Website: macys
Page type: delivery-shipping
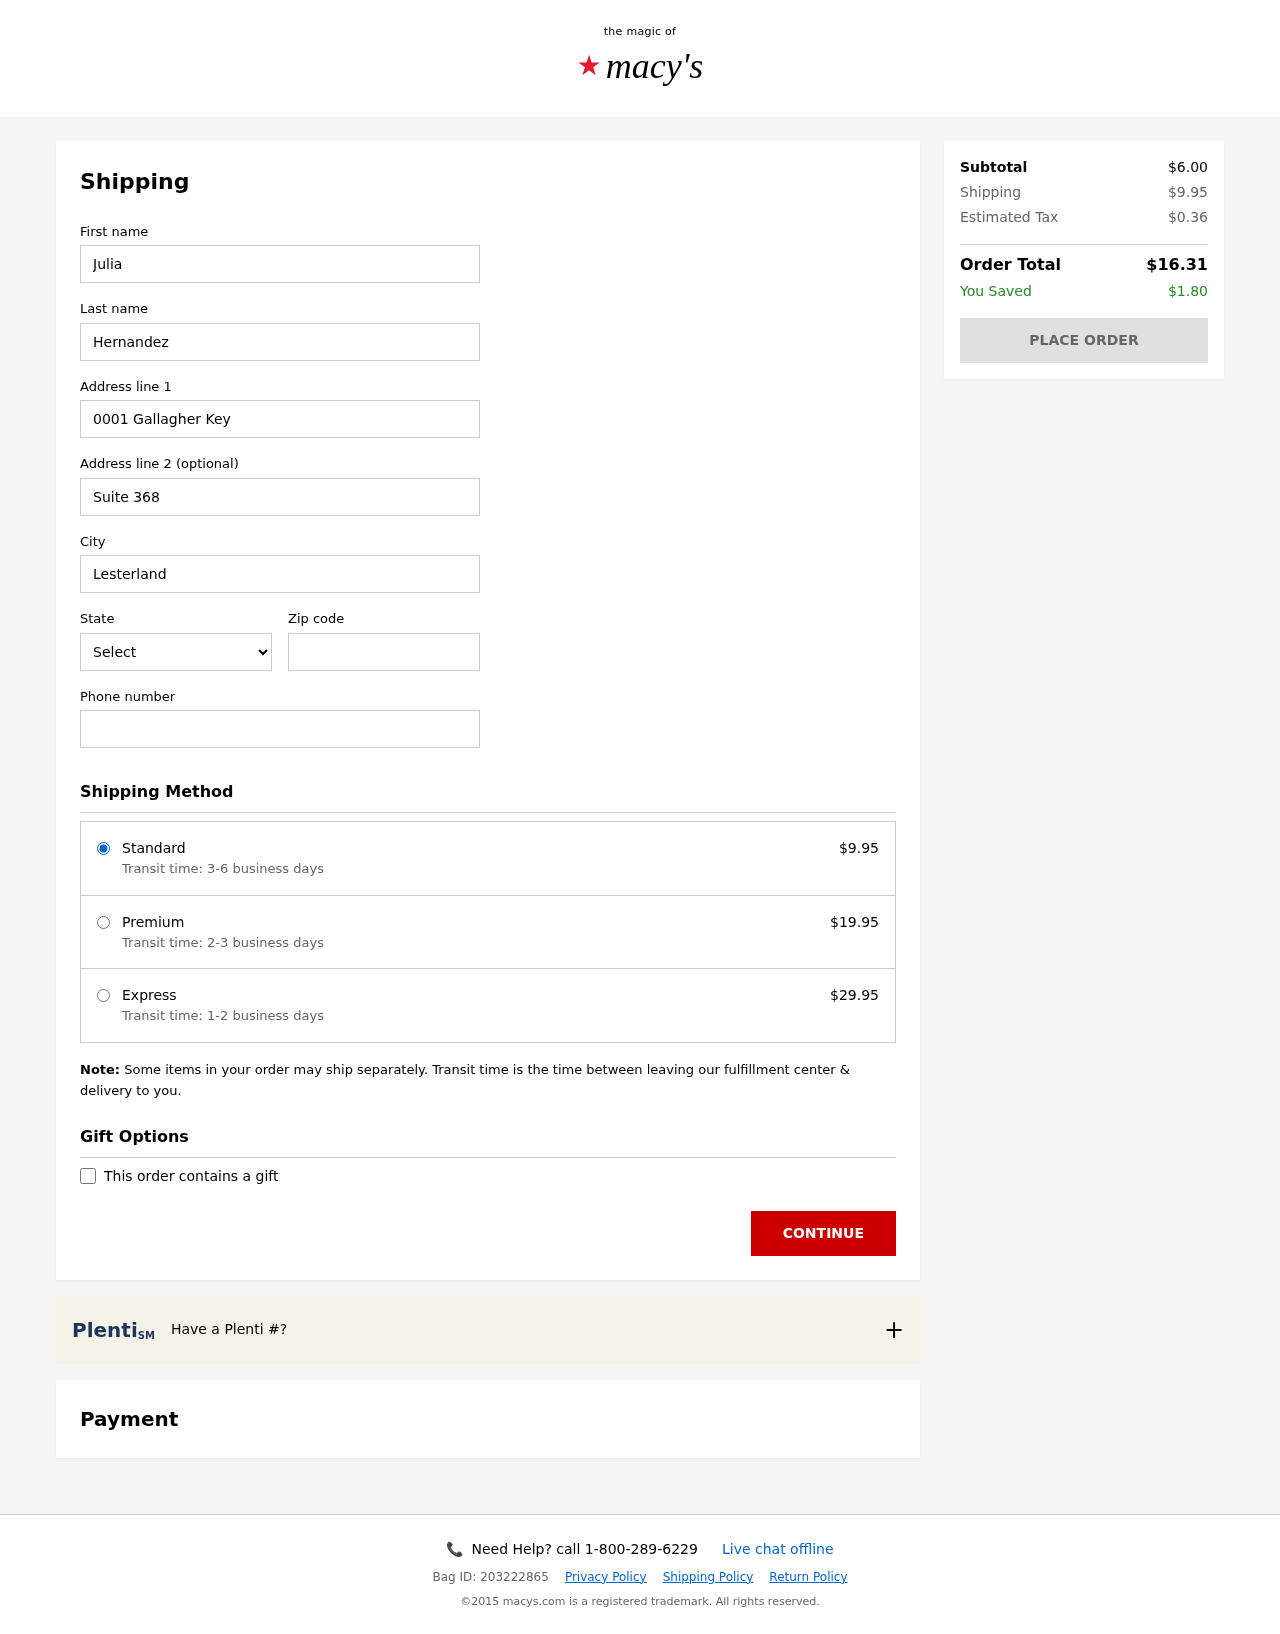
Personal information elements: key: PII_CITY
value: Lesterland
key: PII_FIRSTNAME
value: Julia
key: PII_LASTNAME
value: Hernandez
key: PII_PHONE
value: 7448130148
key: PII_POSTCODE
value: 79438
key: PII_STATE_ABBR
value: LA
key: PII_STREET
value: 0001 Gallagher Key
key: PII_STREET2
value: Suite 368
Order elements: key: ORDER_SHIPPING_COST
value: $9.95
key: ORDER_SHIPPING_PREMIUM
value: $19.95
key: ORDER_SHIPPING_EXPRESS
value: $29.95
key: ORDER_SUBTOTAL
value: $6.00
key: ORDER_TAX
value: $0.36
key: ORDER_TOTAL
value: $16.31
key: ORDER_SAVINGS
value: $1.80